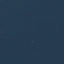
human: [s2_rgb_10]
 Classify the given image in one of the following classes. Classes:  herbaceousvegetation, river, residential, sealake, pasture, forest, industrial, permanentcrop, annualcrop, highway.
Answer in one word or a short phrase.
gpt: SeaLake